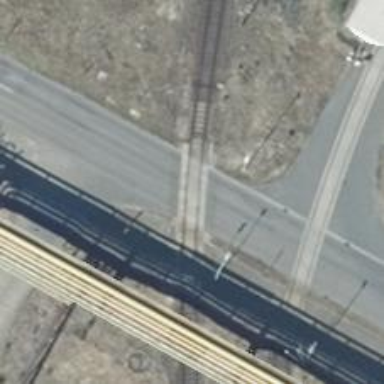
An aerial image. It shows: Railway level crossing.